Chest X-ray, AP view. Patient: 56 years old, sex F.
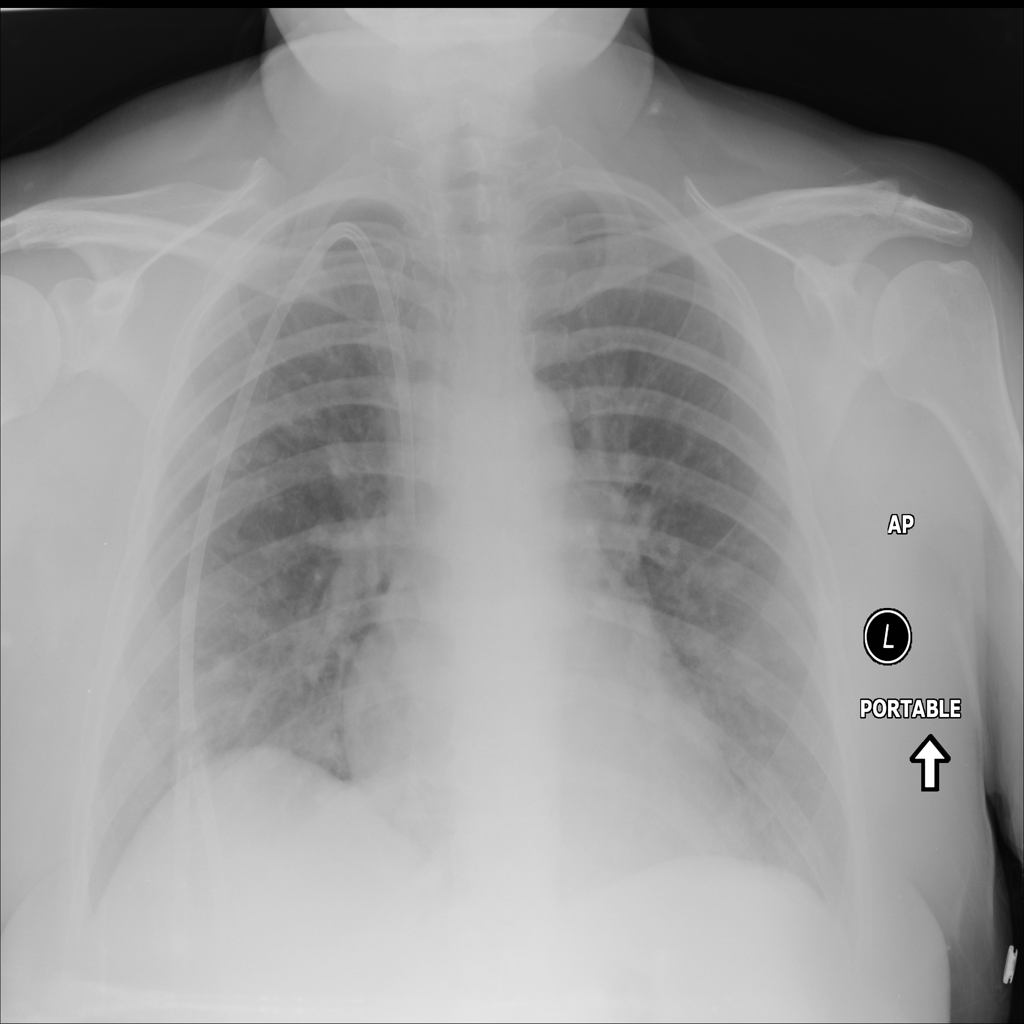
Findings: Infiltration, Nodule